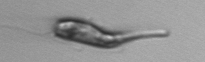
Label: Euglena